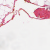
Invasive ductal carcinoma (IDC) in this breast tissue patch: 0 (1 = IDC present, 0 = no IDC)